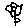
Label: flower